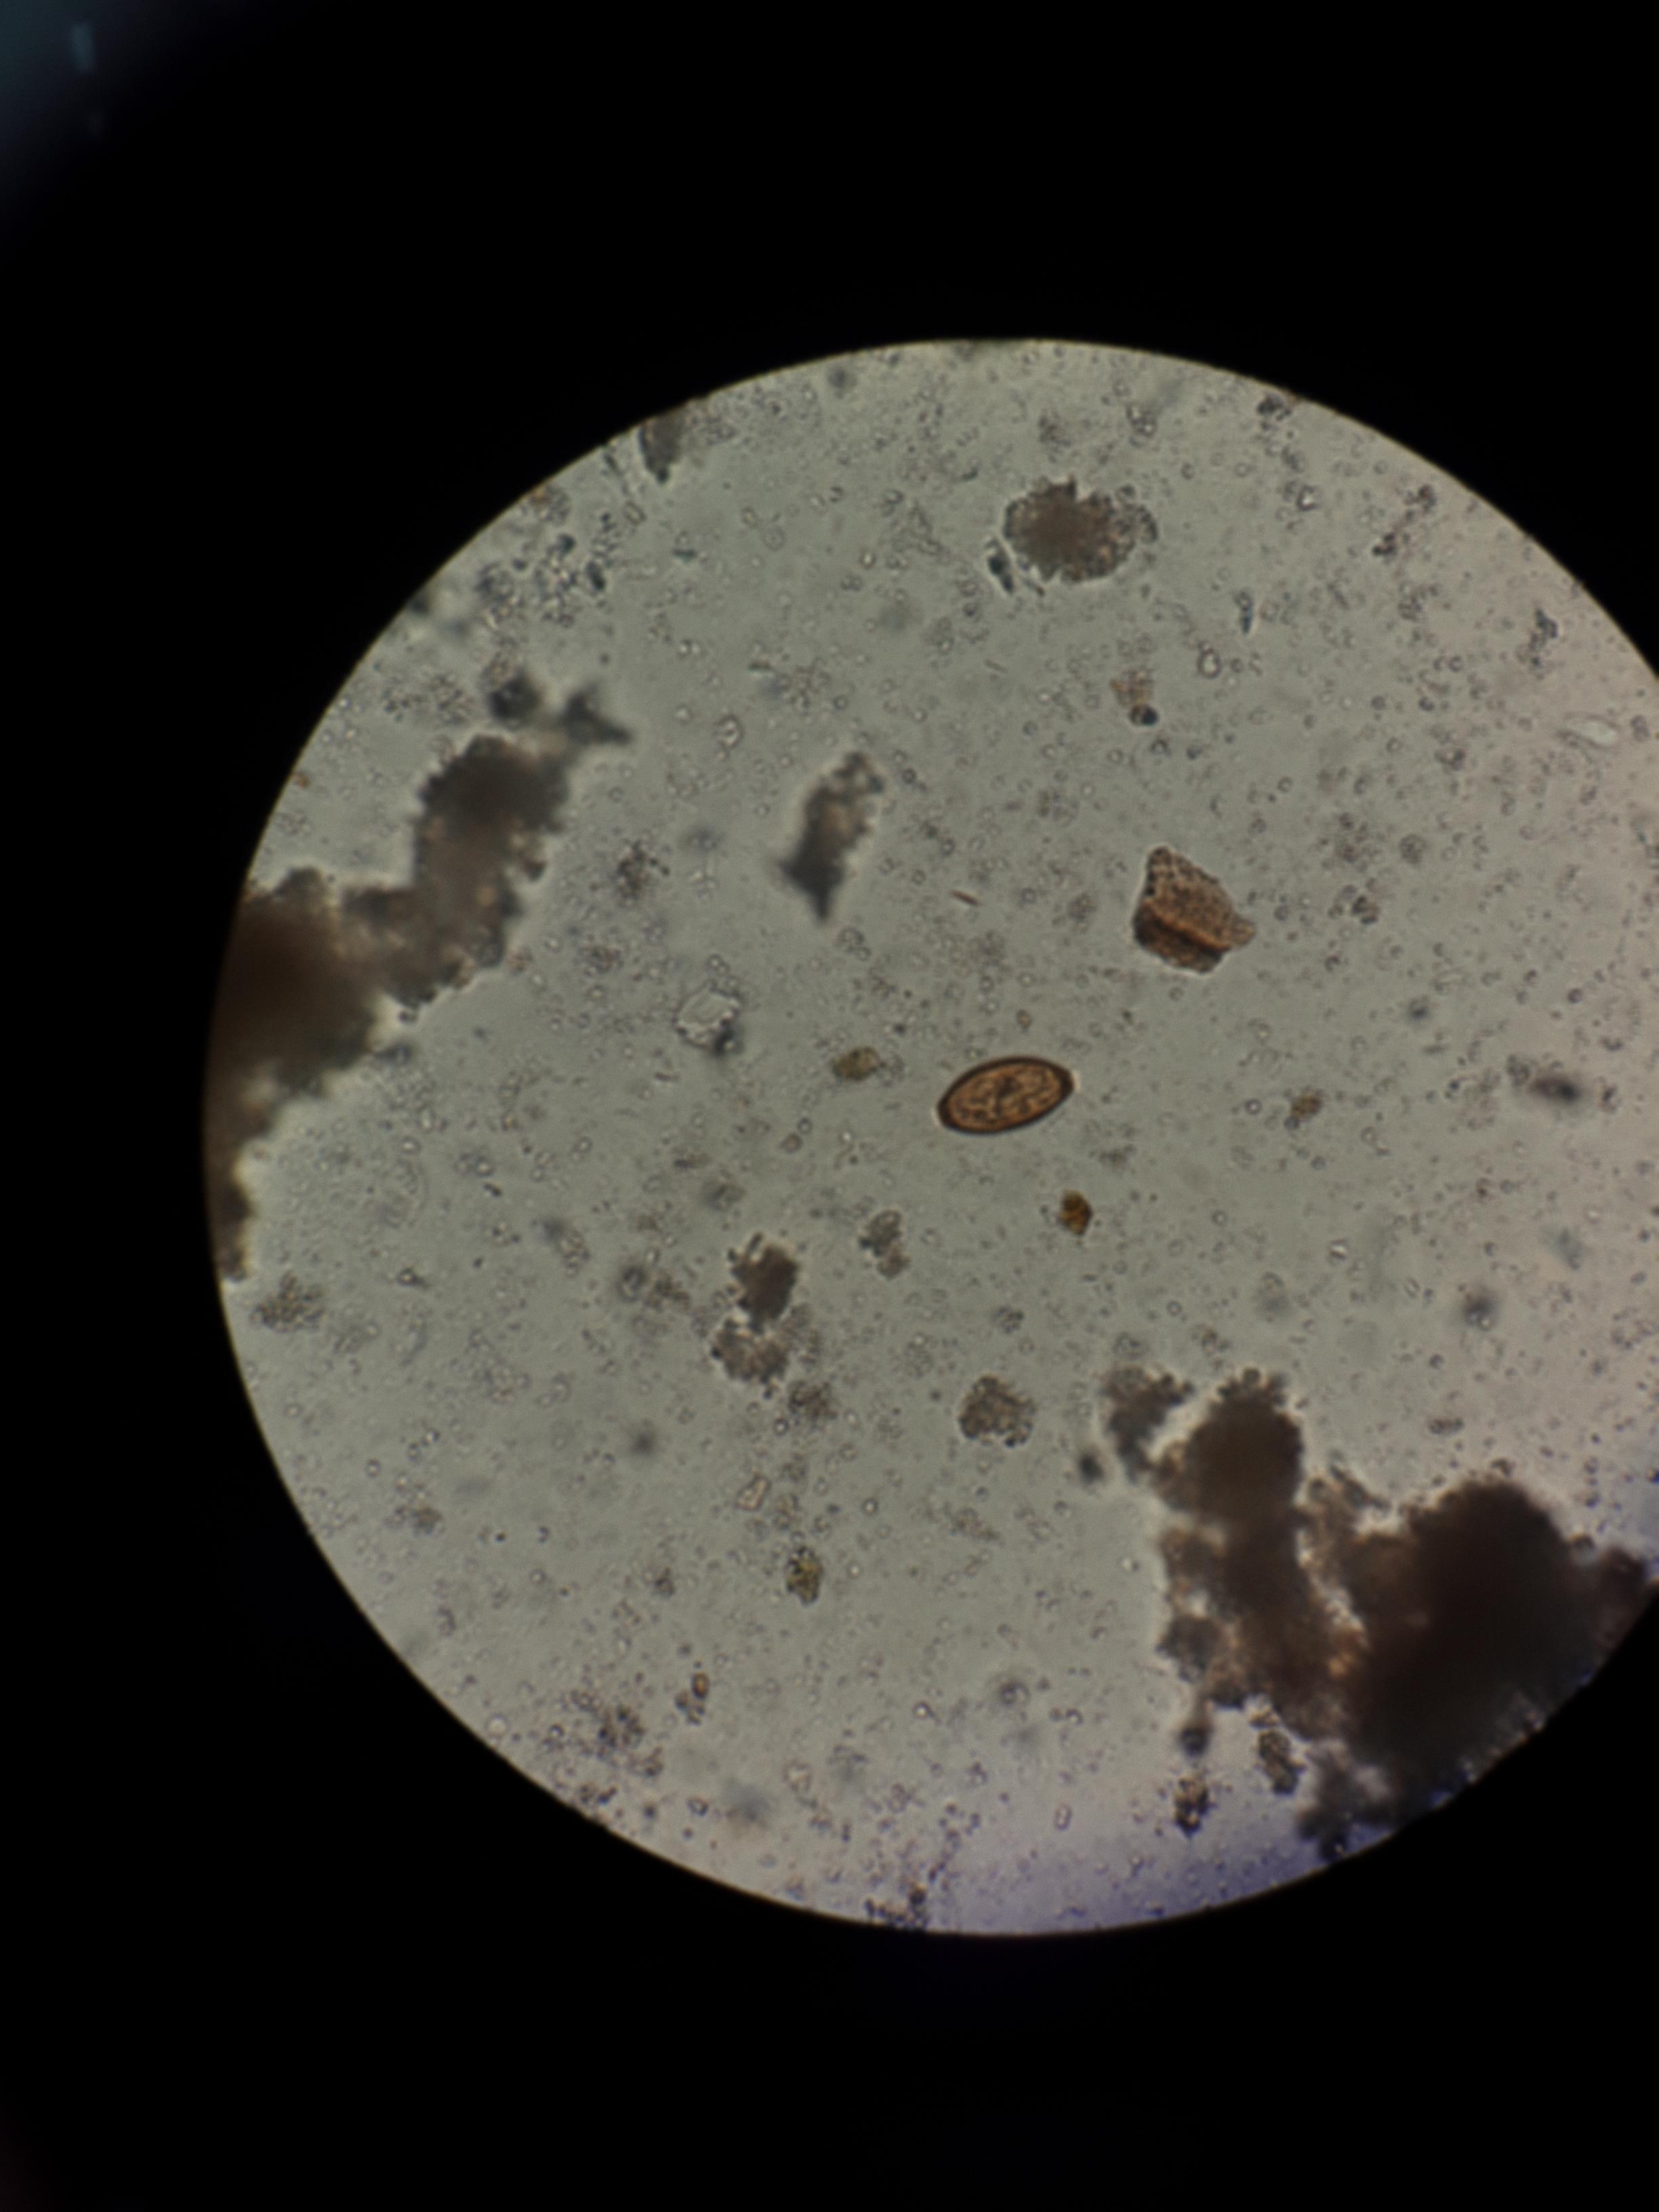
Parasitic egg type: Trichuris trichiura